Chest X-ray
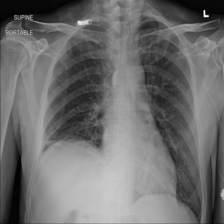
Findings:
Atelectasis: positive
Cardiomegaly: negative
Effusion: negative
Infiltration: negative
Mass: negative
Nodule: negative
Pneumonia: negative
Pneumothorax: negative
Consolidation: negative
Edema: negative
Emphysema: negative
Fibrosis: negative
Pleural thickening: negative
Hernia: negative